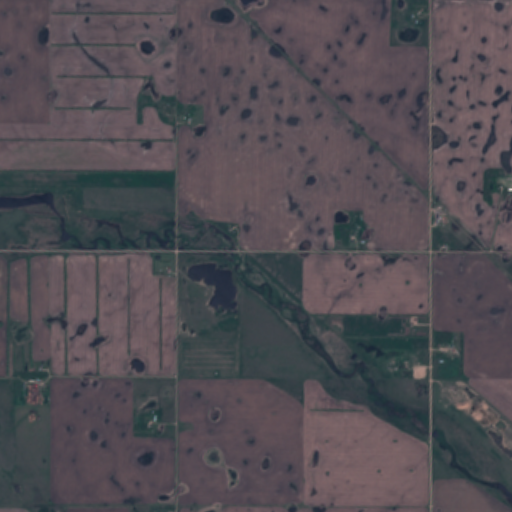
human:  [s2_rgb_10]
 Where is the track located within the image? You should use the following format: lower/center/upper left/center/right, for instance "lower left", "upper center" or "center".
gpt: There is no track in the image.